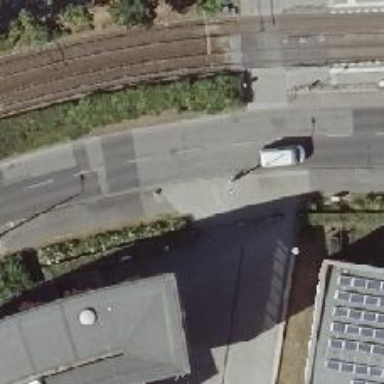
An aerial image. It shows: Secondary road with asphalt surface and lane markings.